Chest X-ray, AP view. Patient: 24 years old, sex M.
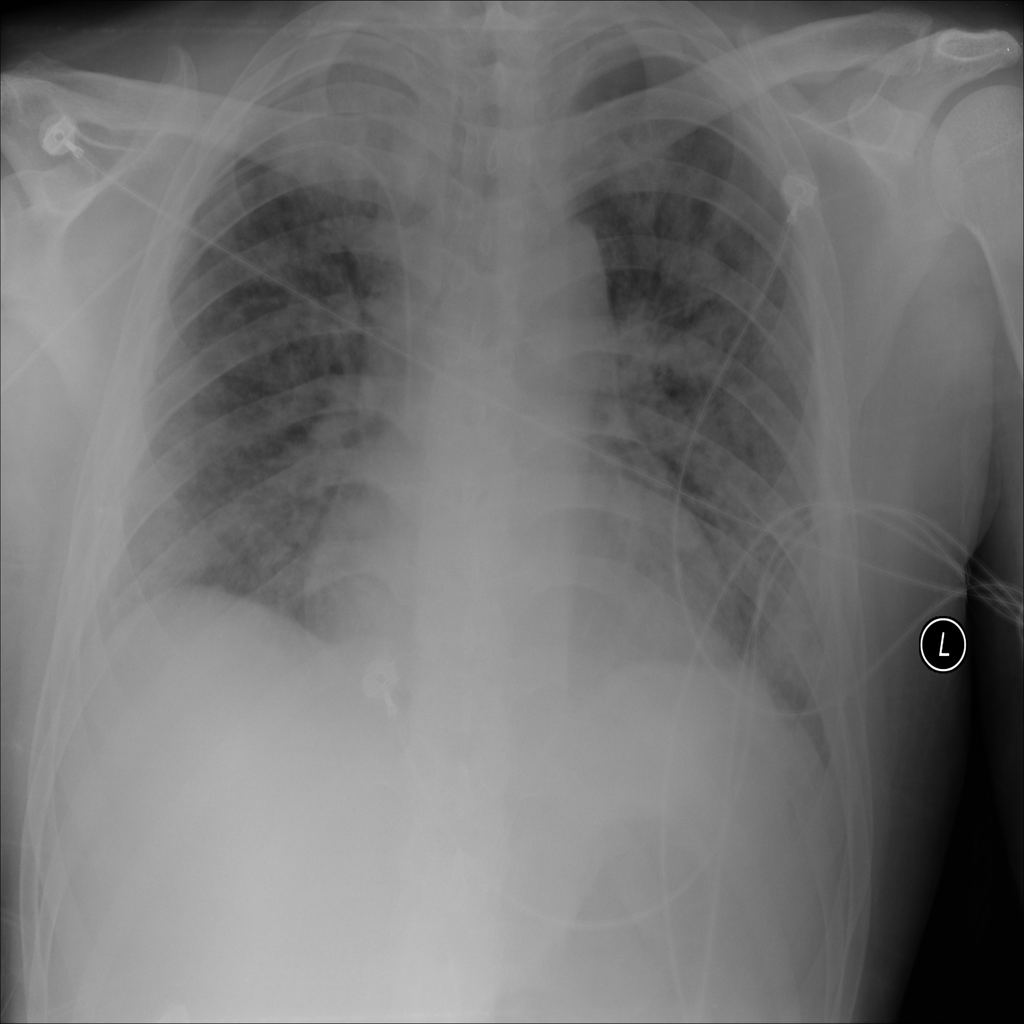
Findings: Infiltration